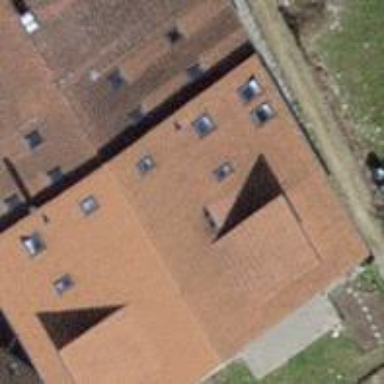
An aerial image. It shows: Building with tile roof.